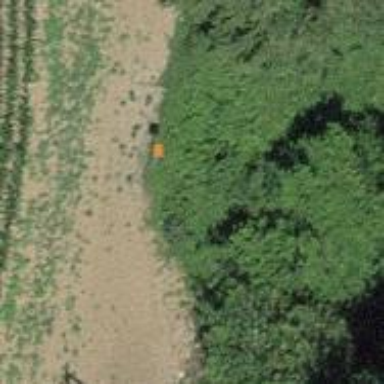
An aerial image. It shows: Pole with roof covering.